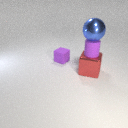
small purple rubber cylinder below large blue metal sphere